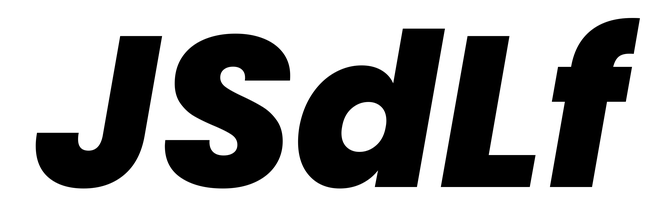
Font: Poppins-ExtraBoldItalic